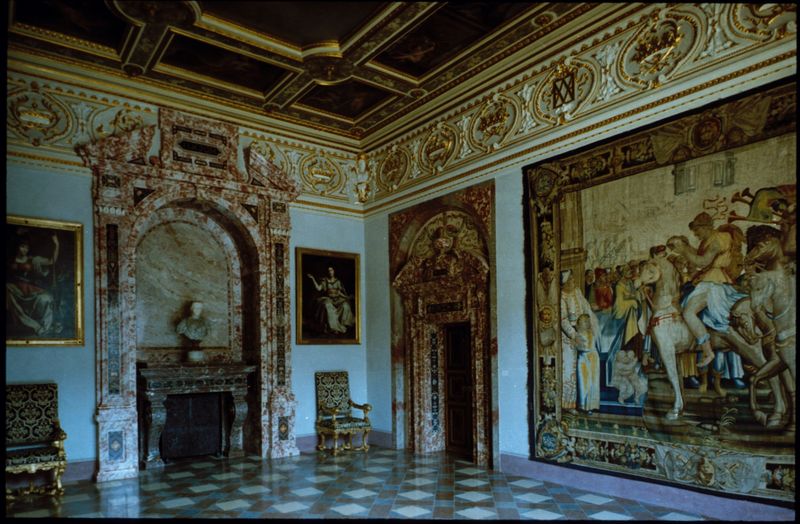
Titel: Zimmer der Religion (Steinzimmer)
Künstler: Christian Steinmüller
Standort: München
Institution: Residenz
Schlagwörter: blau, dunkel, gemälde, weiß, frauen, gelb, menschen, ausschnitt, braun, damen, grau, hell, kariert, licht, marmor, raum, schmuck, stuhl, stühle, tür, zimmer, rot, schloss, karo, ornament, schachbrett, schachbrettmuster, teppich, wand, architektur, barock, rahmen, stein, bild, goldrahmen, innenraum, möbel, portrait, porträt, boden, gold, interieur, sessel, decke, innen, renaissance, esel, kamin, pferd, pferde, reiter, skulptur, hufe, relief, bilder, bilderrahmen, lehne, bogen, italien, zwei, türe, bank, pilaster, saal, rundbogen, schlacht, wohnung, gobelin, wandteppich, büste, ornamente, wandgemälde, türrahmen, stuck, teppiche, kammer, halle, foto, fotografie, photographie, fussboden, karos, penis, vergoldet, münchen, palast, palazzo, porträts, fliesen, kacheln, mosaik, mythologie, pracht, schimmel, rom, photo, fries, portal, villa, sims, portale, residenz, florenz, tapisserie, vatikan, platten, kassetten, kassettendecke, fanfaren, deckengemälde, museum, marmorboden, prunk, teuer, rösser, textil, steinboden, vierecke, aufzug, vergoldung, heimkehr, stuckmarmor, maximilian, kaminzimmer, offener kamin, pompös, tafeldecke, ölbilder, herrschersitz, prunkvoll, deckenfresko, extravagant, gol, gobelins, tappisserie, türsturz, plast, deckenfresco, kaminofen, lehnstühle, museum antike szene marmor, symbolismus jugendstil ende 19, tapoisserie, villa stuck münchen interieur, vermögen, steinzimmer, frieze, frescoe, smuck, extravagantz